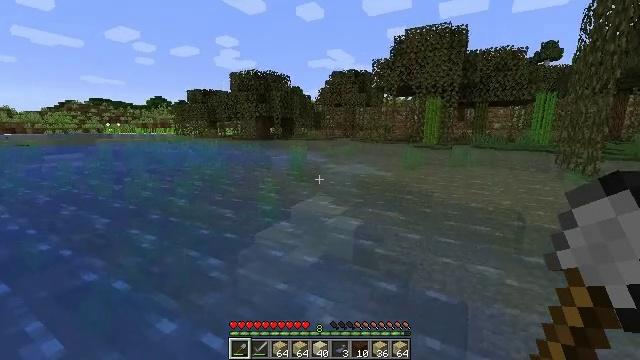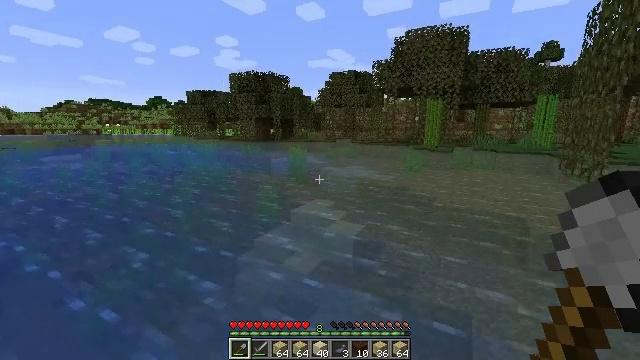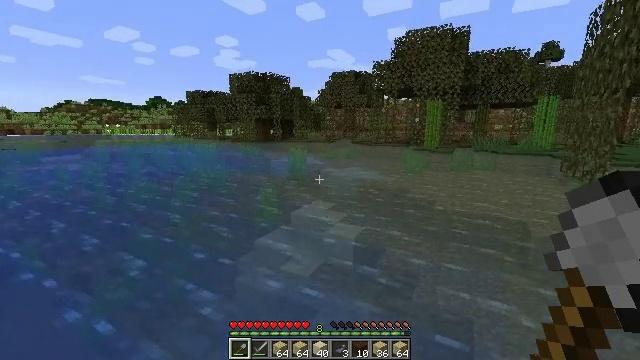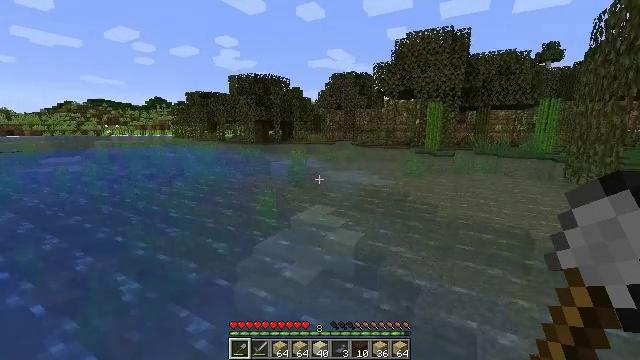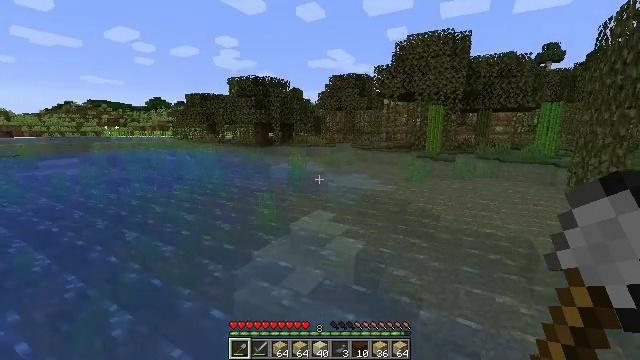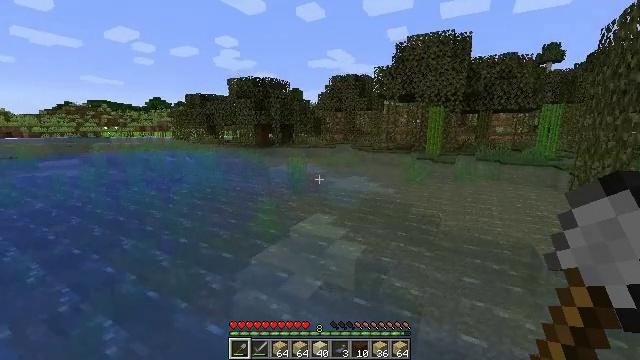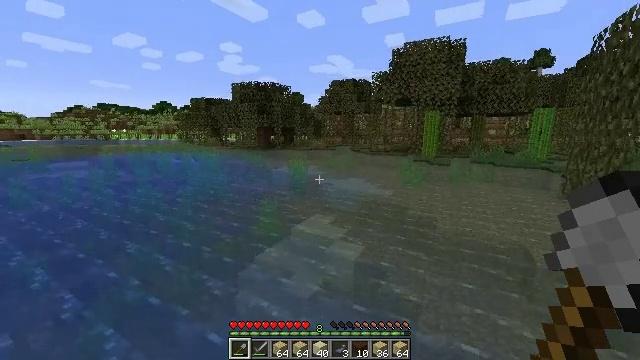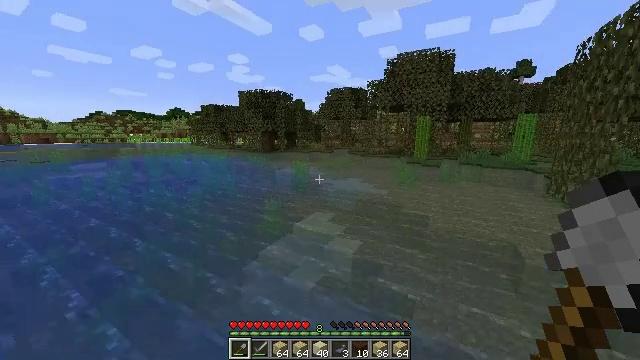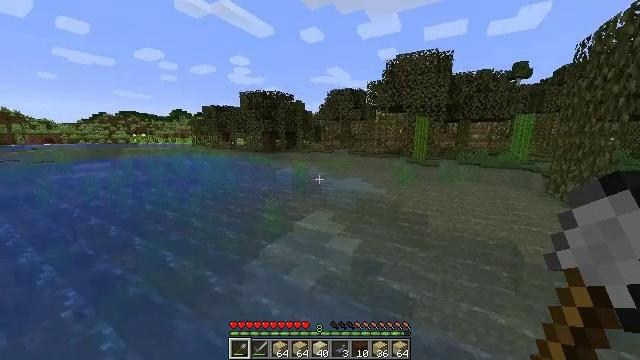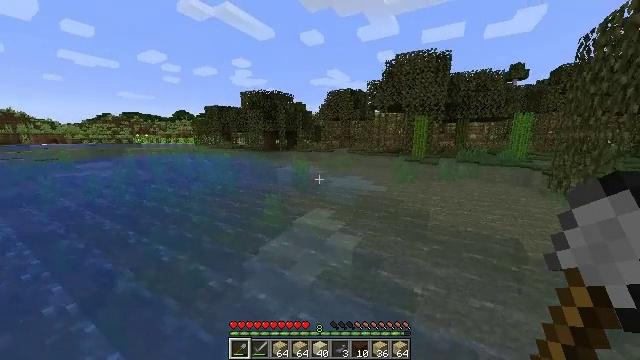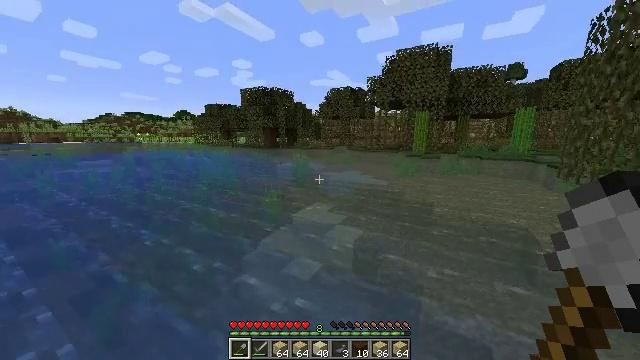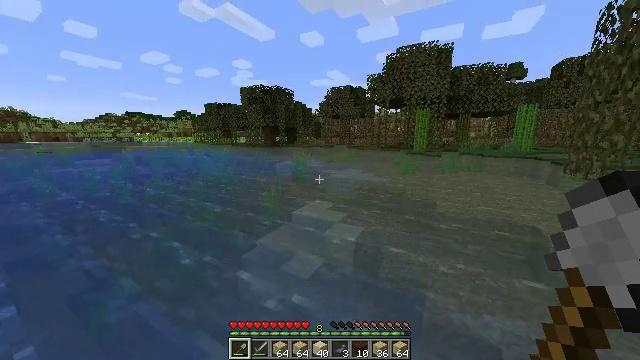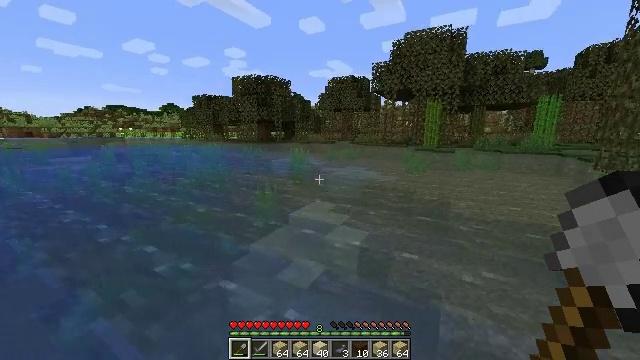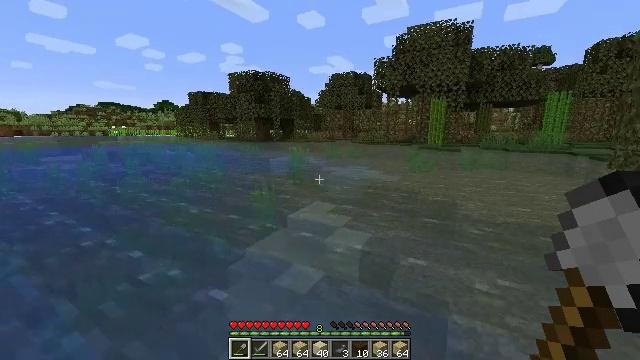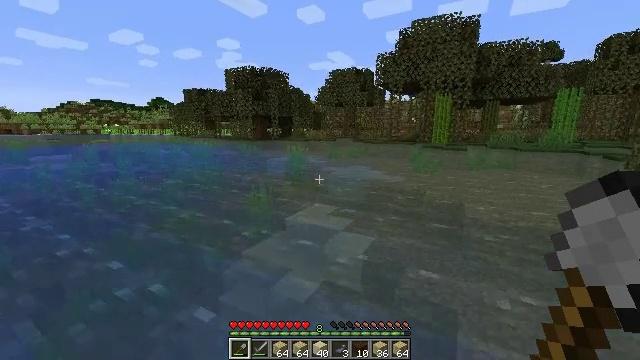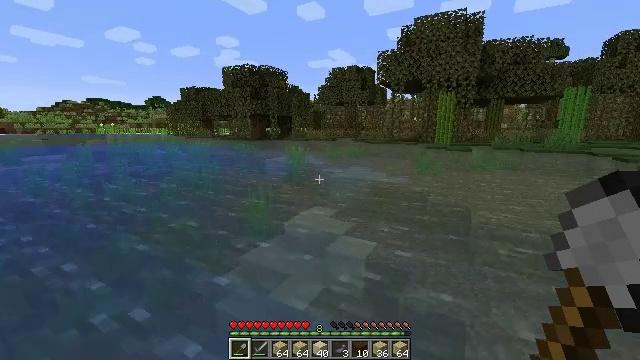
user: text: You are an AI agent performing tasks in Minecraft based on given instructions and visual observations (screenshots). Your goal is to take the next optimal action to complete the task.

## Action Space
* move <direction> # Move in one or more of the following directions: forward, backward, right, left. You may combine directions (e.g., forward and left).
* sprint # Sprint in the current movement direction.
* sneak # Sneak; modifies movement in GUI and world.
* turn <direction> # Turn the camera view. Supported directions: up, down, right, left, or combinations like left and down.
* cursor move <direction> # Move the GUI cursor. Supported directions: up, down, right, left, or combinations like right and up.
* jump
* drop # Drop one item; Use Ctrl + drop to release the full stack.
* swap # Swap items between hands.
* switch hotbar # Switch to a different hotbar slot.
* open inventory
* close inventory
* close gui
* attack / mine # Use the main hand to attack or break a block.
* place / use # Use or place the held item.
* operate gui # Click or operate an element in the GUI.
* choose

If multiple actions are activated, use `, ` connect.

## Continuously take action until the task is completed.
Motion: motion action
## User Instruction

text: Mine the sugar cane near rivers.
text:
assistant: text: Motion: move forward, sprint, jump
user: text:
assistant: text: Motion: move forward, sprint, jump
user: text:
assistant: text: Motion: move forward, sprint, jump
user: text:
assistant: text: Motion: move forward, sprint, jump
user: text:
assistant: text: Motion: move forward, sprint, jump
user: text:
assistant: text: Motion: move forward, sprint, jump
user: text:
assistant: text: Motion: move forward, sprint, jump
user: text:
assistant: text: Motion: move forward, sprint, jump
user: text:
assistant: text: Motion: move forward, sprint, jump
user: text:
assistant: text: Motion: move forward, sprint, jump
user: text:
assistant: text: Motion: move forward, sprint, jump
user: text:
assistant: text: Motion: move forward, sprint, jump
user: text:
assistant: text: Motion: move forward, sprint, jump
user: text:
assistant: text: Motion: move forward, sprint, jump
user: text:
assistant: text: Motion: move forward, sprint, jump
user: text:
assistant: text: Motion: move forward, sprint, jump
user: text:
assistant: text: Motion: move forward, sprint, jump
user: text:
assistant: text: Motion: move forward, sprint, jump
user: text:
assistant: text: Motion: move forward, sprint, jump
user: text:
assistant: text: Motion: move forward, sprint, jump
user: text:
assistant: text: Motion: move forward, sprint, jump
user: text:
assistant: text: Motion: move forward, sprint, jump
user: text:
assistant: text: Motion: move forward, sprint, jump
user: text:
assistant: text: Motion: move forward, sprint, jump
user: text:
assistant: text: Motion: move forward, sprint, jump
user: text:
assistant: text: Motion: move forward, sprint, jump
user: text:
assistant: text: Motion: move forward, sprint, jump
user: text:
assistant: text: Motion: move forward, sprint, jump
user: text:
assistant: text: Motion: move forward, sprint, jump
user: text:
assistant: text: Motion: move forward, sprint, turn right, jump